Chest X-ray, PA view. Patient: 48 years old, sex M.
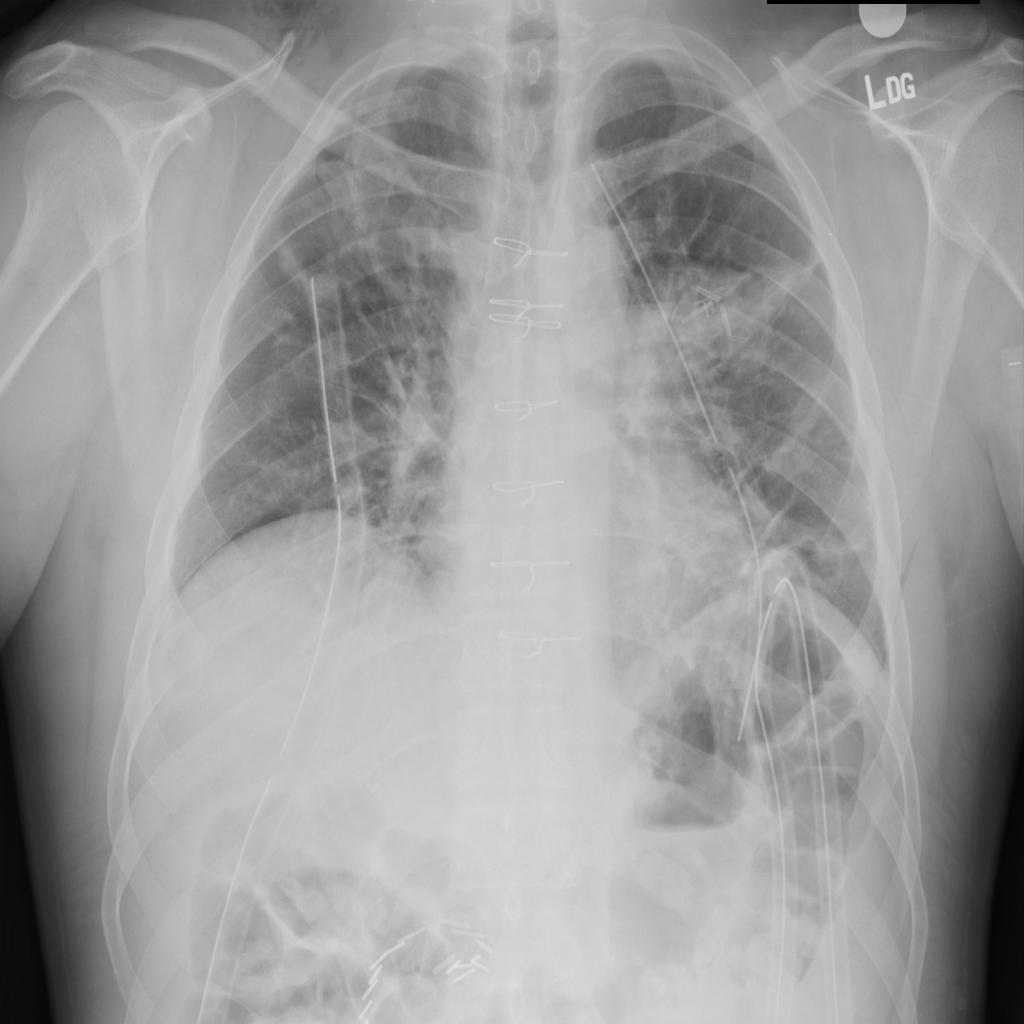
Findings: No Finding